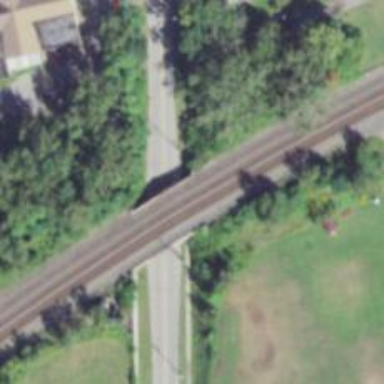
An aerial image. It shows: Railway bridge over siding railway service.